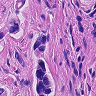
Metastatic tissue present: yes